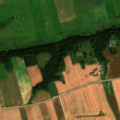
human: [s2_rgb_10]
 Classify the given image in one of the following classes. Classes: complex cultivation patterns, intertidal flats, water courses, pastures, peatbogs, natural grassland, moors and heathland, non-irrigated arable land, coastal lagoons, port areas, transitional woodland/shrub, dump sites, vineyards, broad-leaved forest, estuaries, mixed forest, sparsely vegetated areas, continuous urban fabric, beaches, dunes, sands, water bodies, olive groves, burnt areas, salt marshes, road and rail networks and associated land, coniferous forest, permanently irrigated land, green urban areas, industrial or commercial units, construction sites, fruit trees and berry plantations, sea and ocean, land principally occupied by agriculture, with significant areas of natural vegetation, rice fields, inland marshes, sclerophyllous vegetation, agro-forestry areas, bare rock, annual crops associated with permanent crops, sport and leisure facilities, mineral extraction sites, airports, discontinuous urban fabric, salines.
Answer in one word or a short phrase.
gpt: non-irrigated arable land, pastures, broad-leaved forest